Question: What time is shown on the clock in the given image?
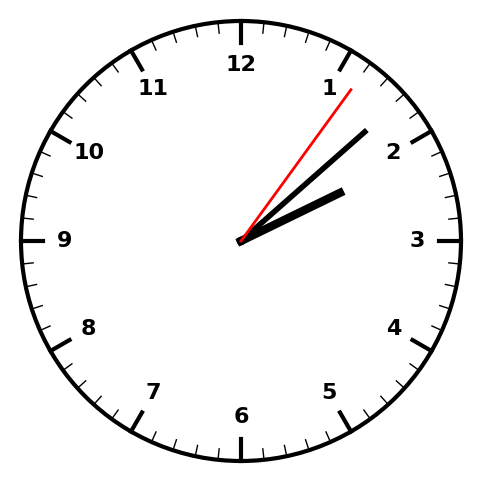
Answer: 02:08:06